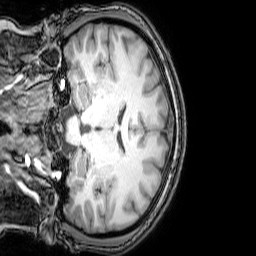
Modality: T1w
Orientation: coronal
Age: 22
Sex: female
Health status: healthy
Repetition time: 0.081 s
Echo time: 0.037 s